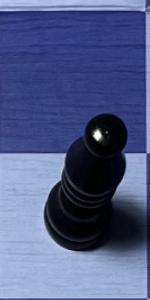
Label: Bishop_Black